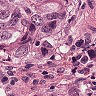
Metastatic tissue present: yes